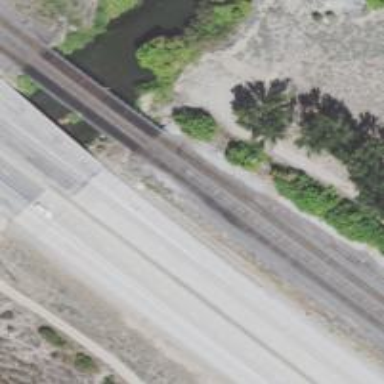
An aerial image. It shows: Bridge with railway tracks.